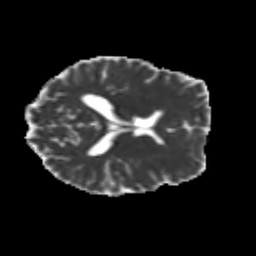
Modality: MD
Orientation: axial
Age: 23
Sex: female
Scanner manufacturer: siemens
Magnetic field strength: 3 T
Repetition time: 3.5 s
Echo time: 0.104 s